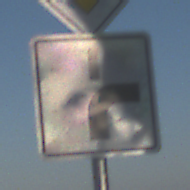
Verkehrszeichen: VerlaufVorfahrtsstrasse8
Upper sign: Vorfahrtsstrasse
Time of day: MorningAfternoon
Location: Outdoor (Nature)
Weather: Clear
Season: Winter
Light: Natural